Question: I have these iris images and I want get rid of the reflection spots. Are there any suggestions? I don't want to set their pixels values to zero. I'd like them to be normal as their neighborhood pixels. Thank you in advance.
An example image:

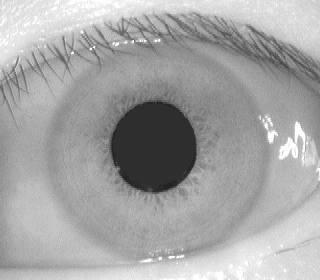
Answer: You can use <URL> function
'''
img = imread('https://uk.mathworks.com/matlabcentral/answers/uploaded_files/31683/51-7.bmp');
sp = img > 240; %// find the bright spots, use some high threshold
J = roifill( img, imdilate( sp, ones(5) ) ); %// replace the bright spots
'''
And you get (original on the left, 'J' on the right):

---
According to <URL> should be used instead:
'''
J = regionfill( img, imdilate( sp, ones( 5 ) ) );
'''